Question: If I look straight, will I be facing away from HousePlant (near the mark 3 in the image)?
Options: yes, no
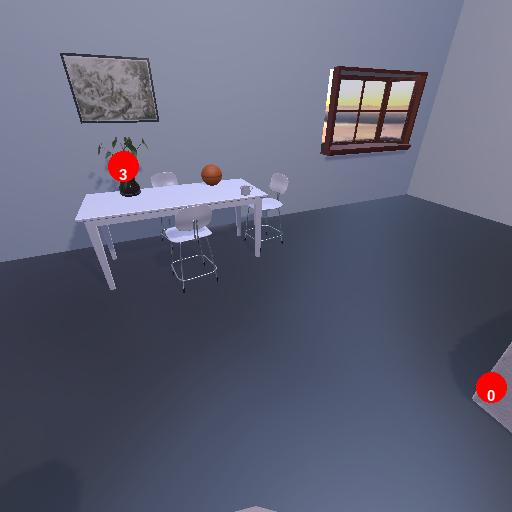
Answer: yes